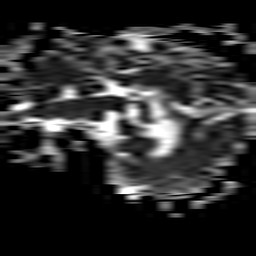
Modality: ADC
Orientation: sagittal
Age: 53
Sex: female
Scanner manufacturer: philips
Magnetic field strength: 3 T
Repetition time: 3.072 s
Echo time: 0.076 s